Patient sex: M
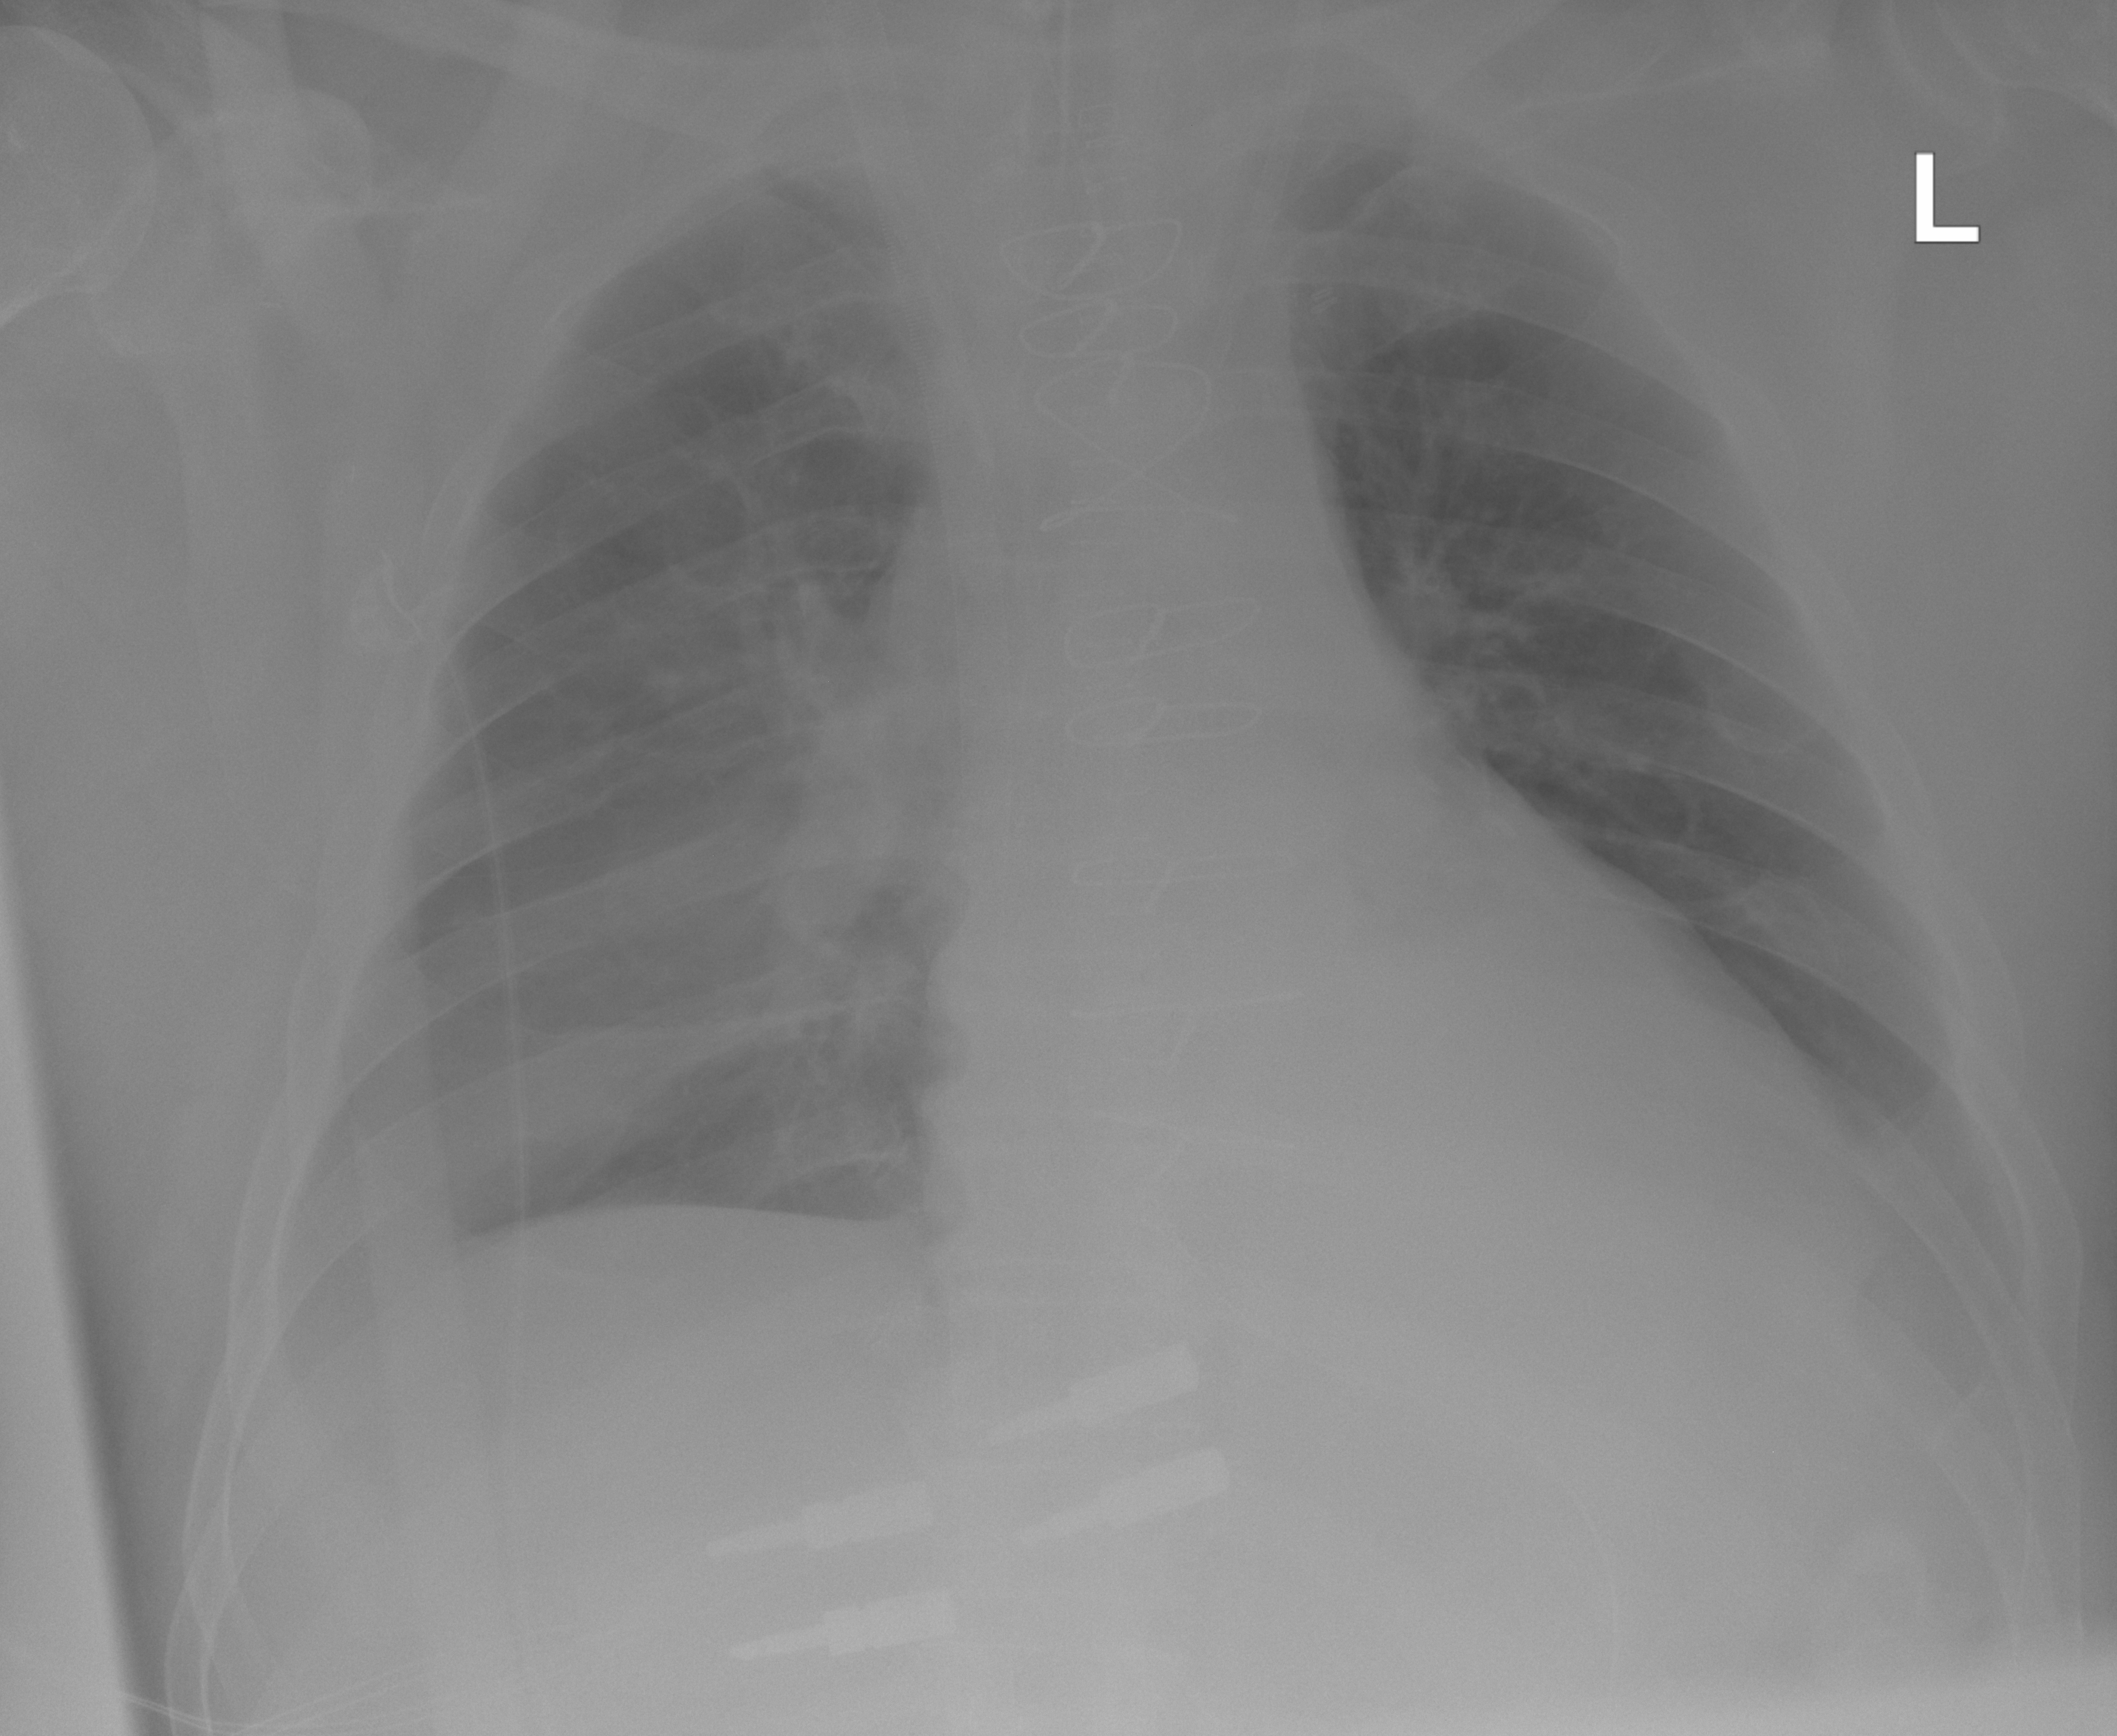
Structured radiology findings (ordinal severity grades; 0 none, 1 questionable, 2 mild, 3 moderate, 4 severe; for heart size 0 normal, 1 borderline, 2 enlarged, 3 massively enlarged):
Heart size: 1
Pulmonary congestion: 0
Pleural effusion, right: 2
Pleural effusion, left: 2
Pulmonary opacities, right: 0
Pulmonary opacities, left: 0
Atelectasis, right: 0
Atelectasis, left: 0